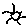
Label: sun